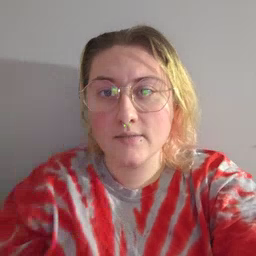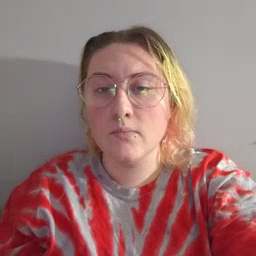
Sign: read